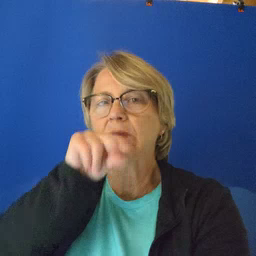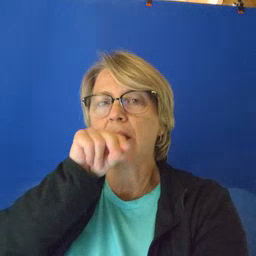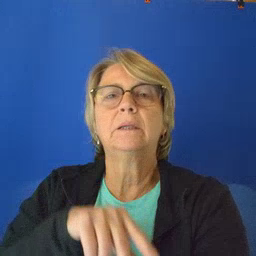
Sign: duck